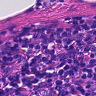
Metastatic tissue present: no